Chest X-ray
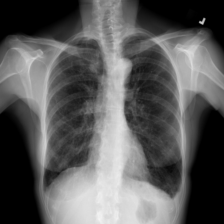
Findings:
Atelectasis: negative
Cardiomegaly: negative
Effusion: negative
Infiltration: negative
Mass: negative
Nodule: negative
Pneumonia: negative
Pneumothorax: positive
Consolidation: negative
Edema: negative
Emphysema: negative
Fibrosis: negative
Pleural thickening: negative
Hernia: negative